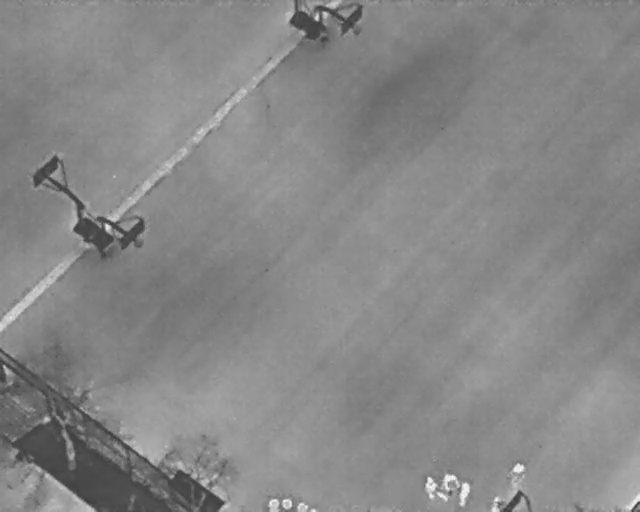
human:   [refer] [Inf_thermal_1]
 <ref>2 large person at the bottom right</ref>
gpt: <box>[[78, 91, 83, 94, 17], [68, 93, 72, 96, 2]]</box>